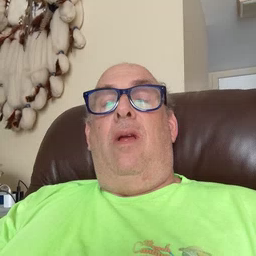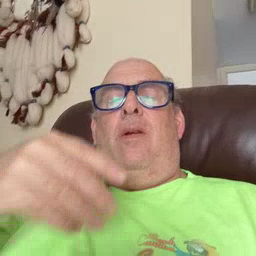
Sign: store